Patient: sex M, age 48
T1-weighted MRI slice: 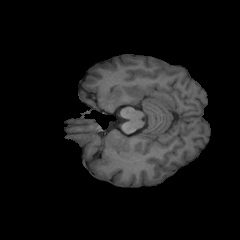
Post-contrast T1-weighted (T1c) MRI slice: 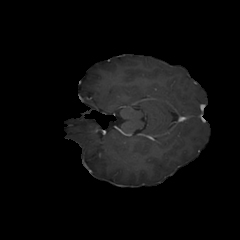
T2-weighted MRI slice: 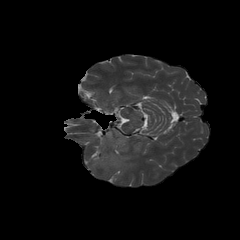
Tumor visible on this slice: yes
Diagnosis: Oligodendroglioma, IDH-mutant, 1p/19q-codeleted
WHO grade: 2